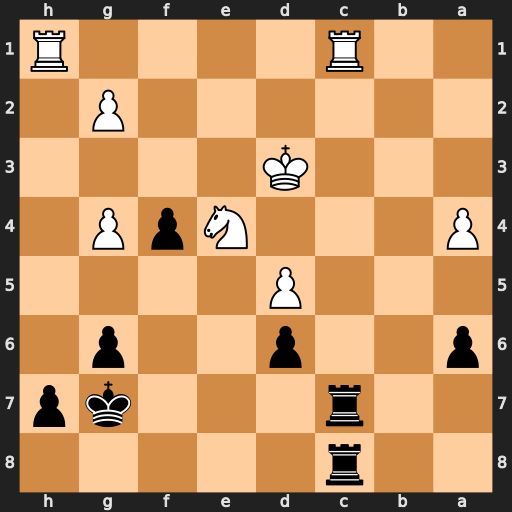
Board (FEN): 2r5/2r3kp/p2p2p1/3P4/P3NpP1/3K4/6P1/2R4R
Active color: b
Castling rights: -
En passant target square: -
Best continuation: Rxc1 Rxc1 Rxc1